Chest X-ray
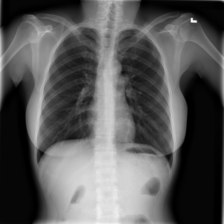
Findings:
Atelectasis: negative
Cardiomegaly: negative
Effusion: negative
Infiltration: negative
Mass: negative
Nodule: negative
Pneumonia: negative
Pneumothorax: negative
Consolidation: negative
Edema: negative
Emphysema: negative
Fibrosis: negative
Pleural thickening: negative
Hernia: negative